Field crop: maize
Growth stage: 2
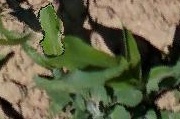
Species: maize